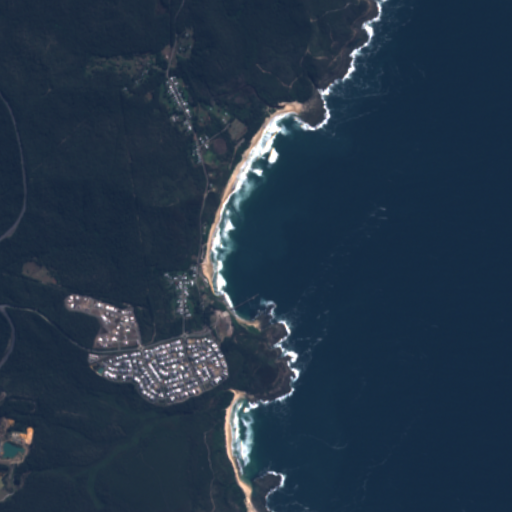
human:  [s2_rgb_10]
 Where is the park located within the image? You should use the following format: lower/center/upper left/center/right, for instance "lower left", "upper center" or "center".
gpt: The park is located in the upper center of the image.
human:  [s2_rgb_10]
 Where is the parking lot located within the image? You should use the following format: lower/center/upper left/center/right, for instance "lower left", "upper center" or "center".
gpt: The parking lot is located in the center of the image.
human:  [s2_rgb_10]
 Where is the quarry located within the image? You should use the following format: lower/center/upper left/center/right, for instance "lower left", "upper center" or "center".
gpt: The quarry is located in the lower left of the image.
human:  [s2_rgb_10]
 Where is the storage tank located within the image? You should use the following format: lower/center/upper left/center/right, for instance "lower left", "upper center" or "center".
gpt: The storage tank is located in the lower left of the image.
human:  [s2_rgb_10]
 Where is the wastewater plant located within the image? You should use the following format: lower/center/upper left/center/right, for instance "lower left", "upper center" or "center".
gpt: The wastewater plant is located in the lower left of the image.
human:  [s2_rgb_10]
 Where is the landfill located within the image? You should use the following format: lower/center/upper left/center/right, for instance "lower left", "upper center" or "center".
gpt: There is no landfill in the image.